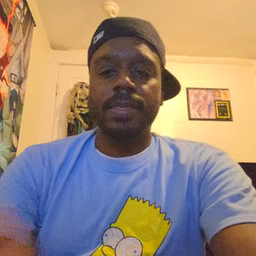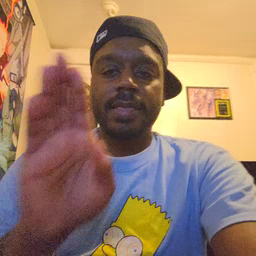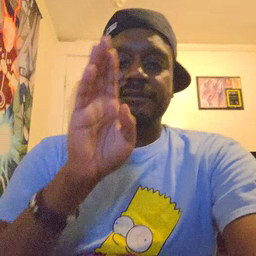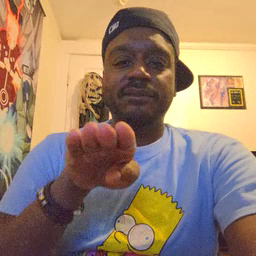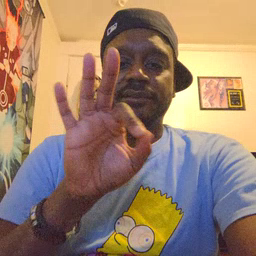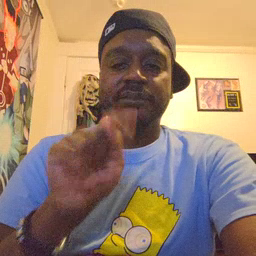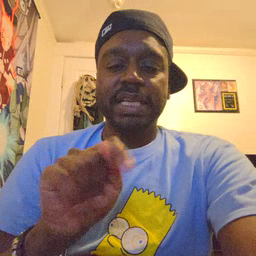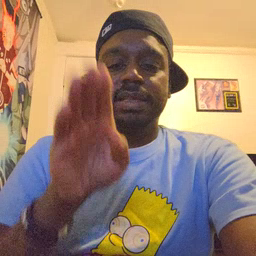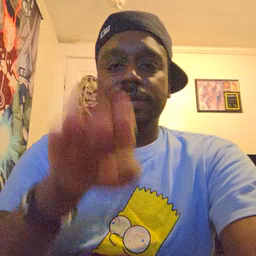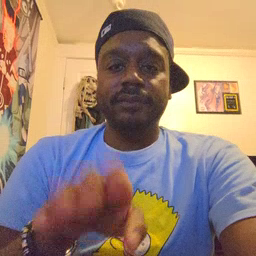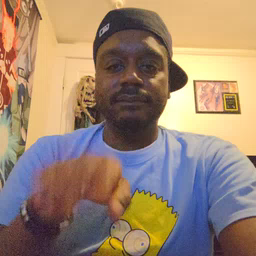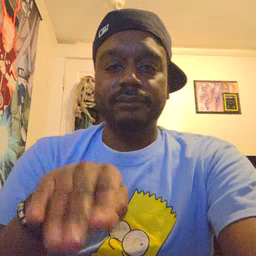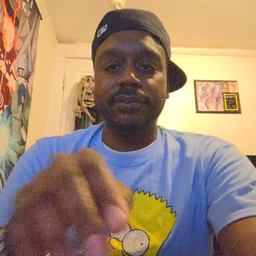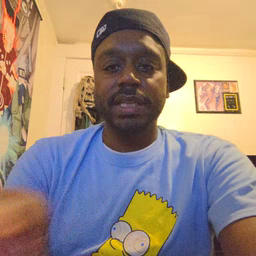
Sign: feet